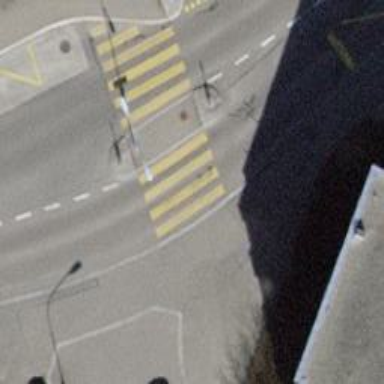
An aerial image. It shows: Uncontrolled zebra crossing with central island.